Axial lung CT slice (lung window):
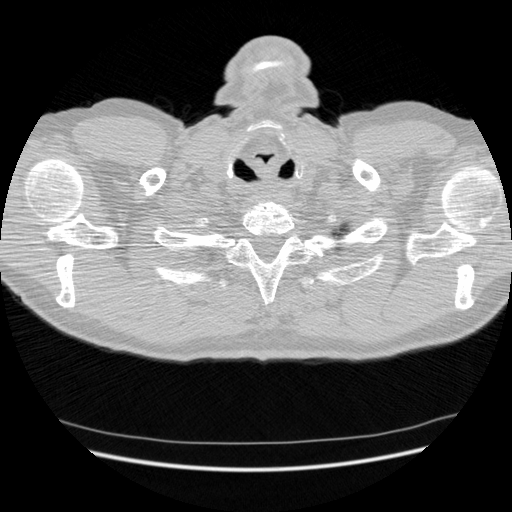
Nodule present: no